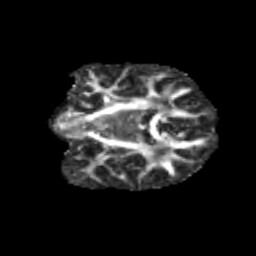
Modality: FA
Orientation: coronal
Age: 13
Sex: female
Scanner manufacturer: siemens
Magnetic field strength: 3 T
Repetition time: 3.8 s
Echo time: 0.07 s